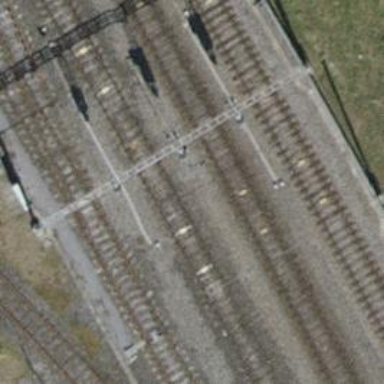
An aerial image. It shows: Railway signal.